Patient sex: M
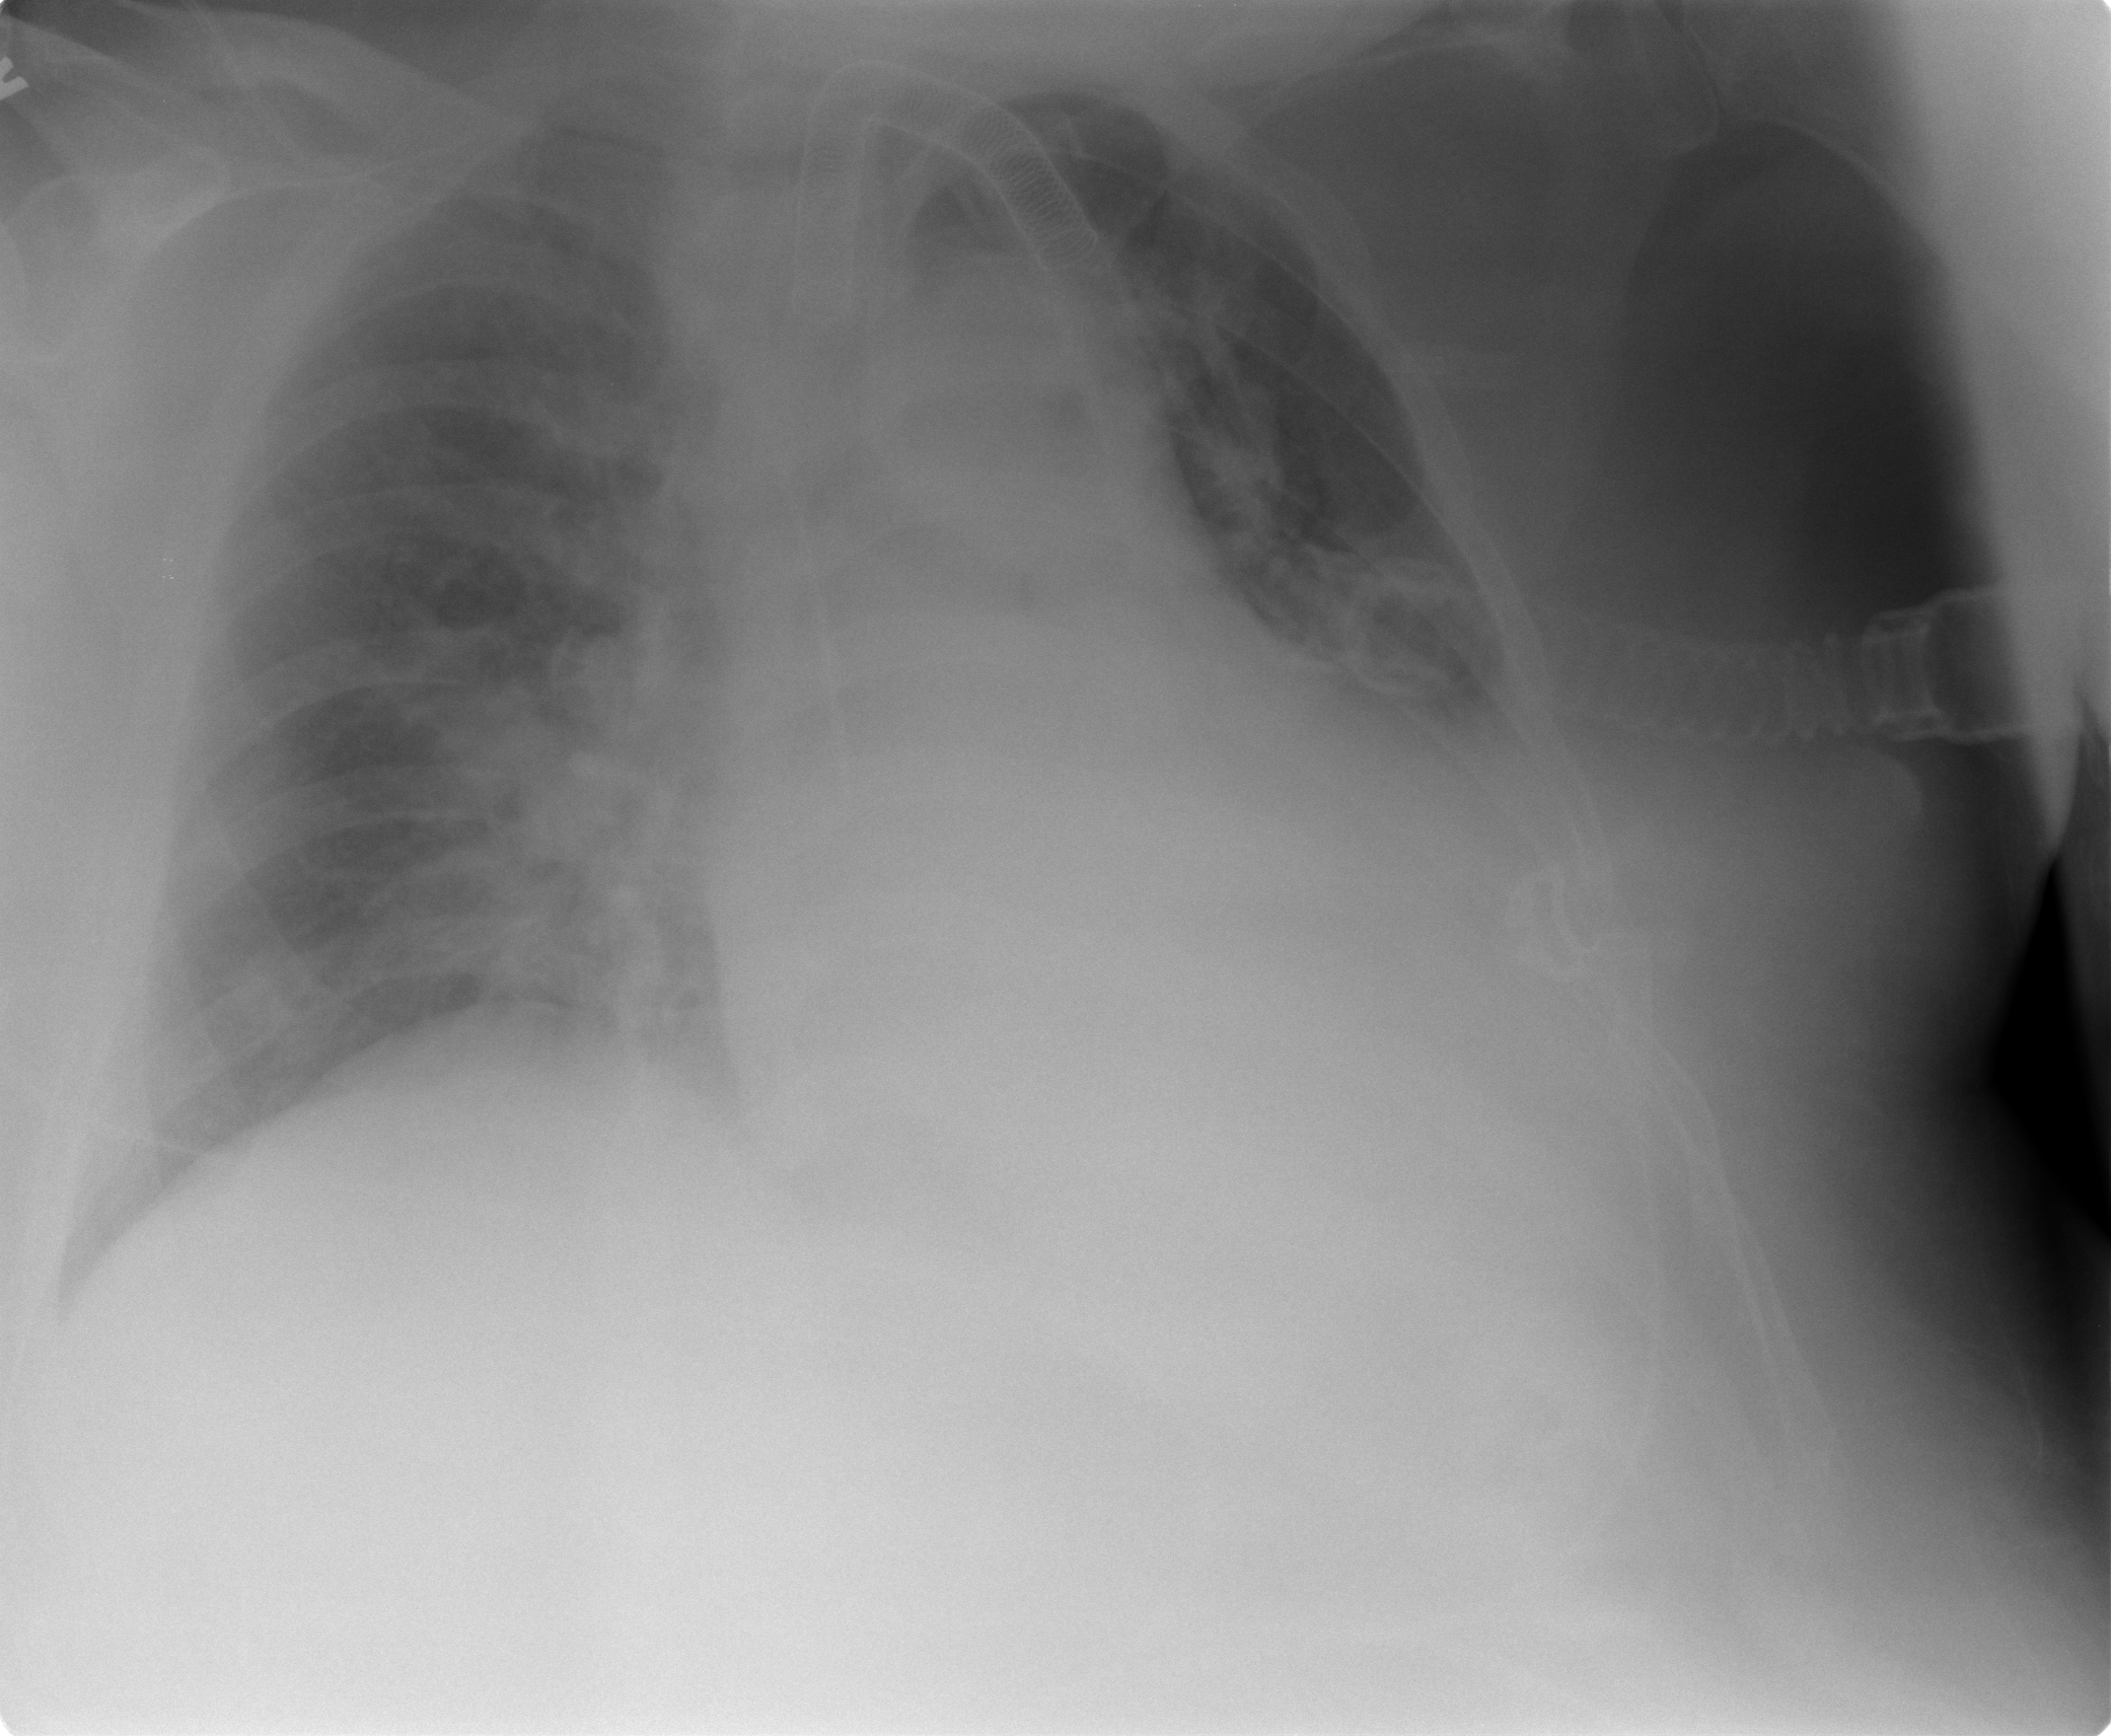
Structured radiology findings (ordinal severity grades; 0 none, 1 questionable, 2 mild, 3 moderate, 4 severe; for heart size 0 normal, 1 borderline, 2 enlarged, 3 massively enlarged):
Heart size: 2
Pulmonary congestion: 2
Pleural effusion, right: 0
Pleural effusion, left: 1
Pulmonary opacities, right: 0
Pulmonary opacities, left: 0
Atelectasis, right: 2
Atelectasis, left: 2